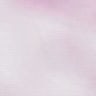
Metastatic tissue present: no